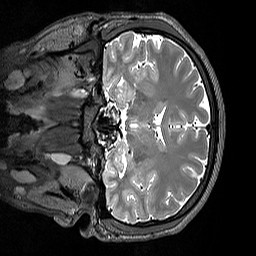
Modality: T2w
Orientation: coronal
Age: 21
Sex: male
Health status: healthy
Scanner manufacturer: siemens
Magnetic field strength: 3 T
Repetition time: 3.2 s
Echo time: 0.412 s